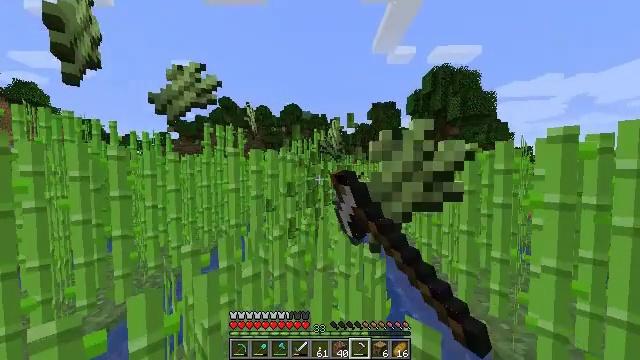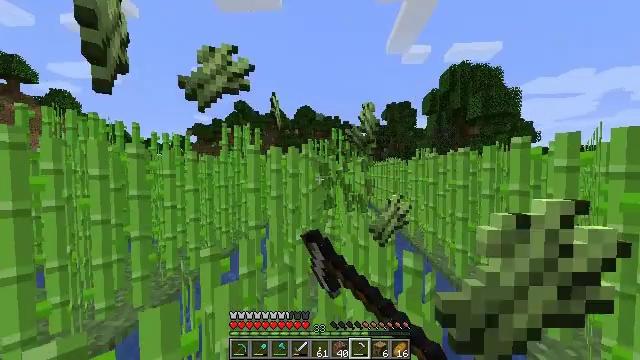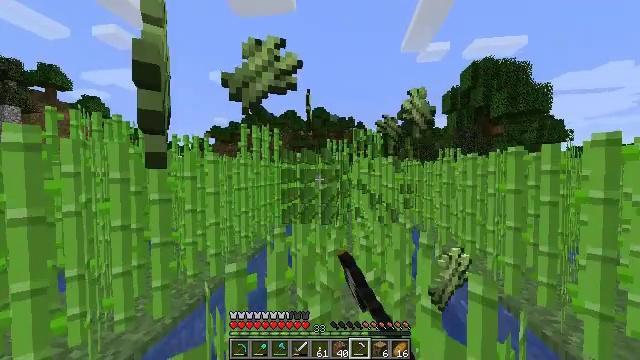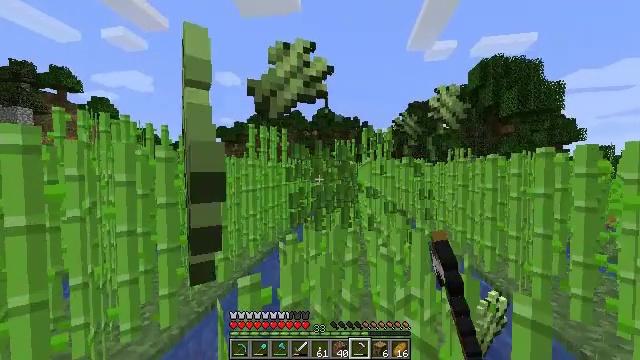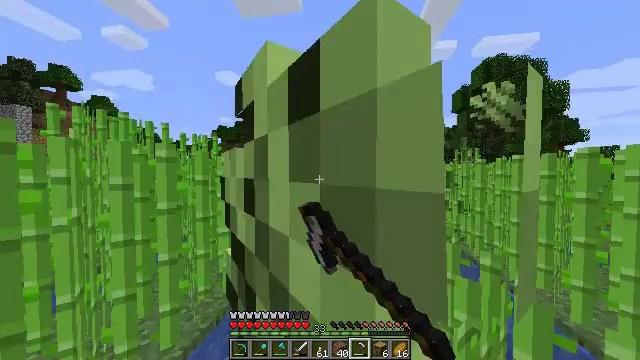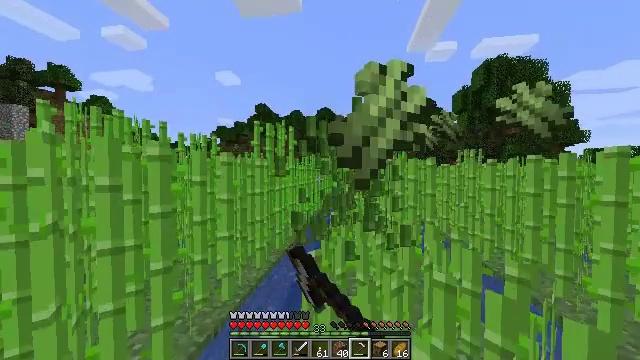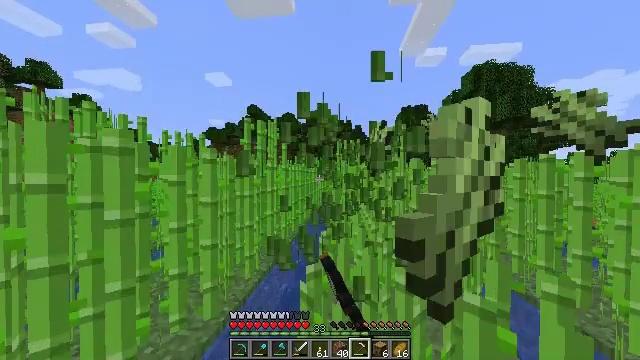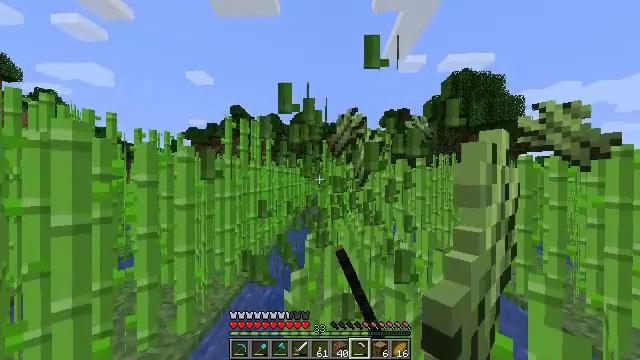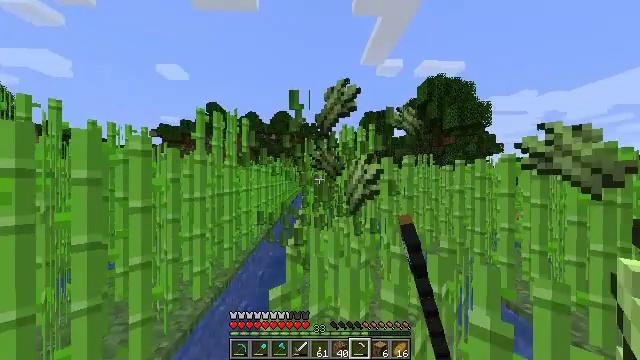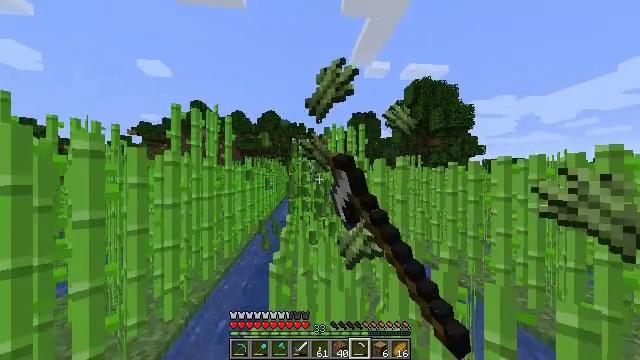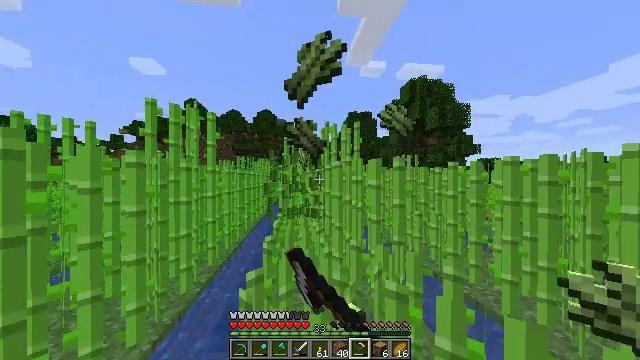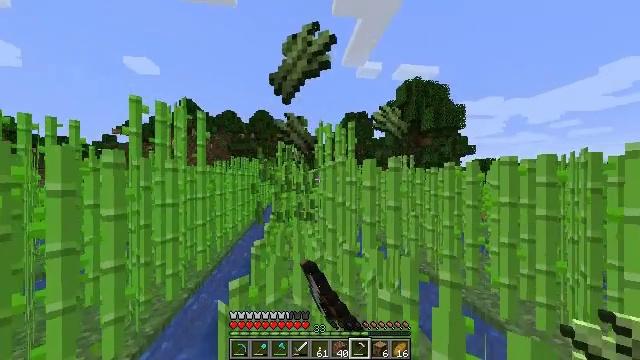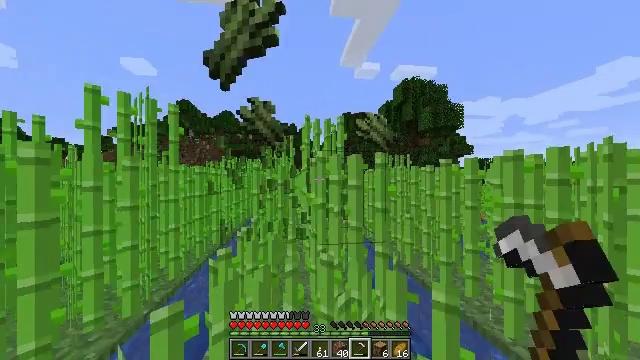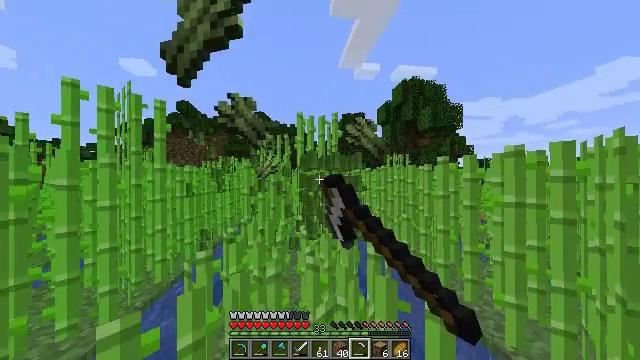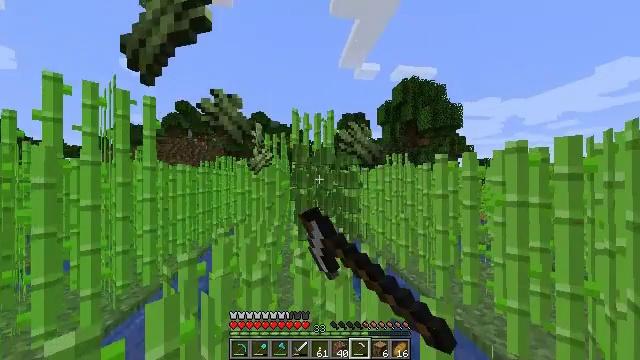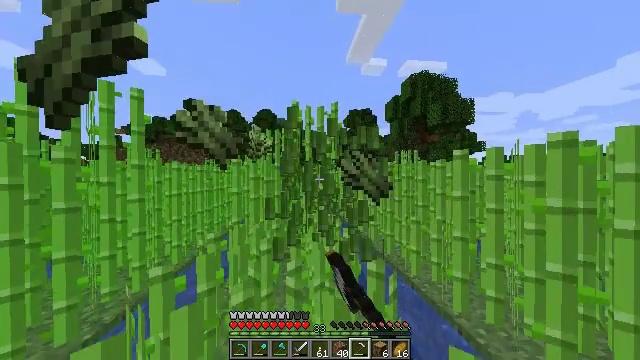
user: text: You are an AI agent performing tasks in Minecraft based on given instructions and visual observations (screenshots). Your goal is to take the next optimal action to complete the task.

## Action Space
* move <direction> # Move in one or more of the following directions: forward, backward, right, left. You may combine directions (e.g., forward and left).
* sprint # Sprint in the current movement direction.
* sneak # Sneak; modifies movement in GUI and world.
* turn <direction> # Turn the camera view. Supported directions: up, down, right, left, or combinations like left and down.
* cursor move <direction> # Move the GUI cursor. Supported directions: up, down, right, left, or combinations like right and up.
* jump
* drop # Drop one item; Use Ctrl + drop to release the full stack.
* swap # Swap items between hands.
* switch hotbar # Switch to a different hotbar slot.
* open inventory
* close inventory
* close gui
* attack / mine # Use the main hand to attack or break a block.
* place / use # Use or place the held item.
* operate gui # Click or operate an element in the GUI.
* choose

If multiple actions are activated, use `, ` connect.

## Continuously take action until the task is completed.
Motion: motion action
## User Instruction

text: Cut down the sugar cane stalks.
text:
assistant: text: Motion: move forward and move left, sprint, turn left, attack / mine
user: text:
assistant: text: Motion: move forward and move left, sprint, turn left, attack / mine
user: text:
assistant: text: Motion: move forward and move left, sprint, turn left, attack / mine
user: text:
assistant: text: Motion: move forward and move left, sprint, attack / mine
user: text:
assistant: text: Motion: move forward, sprint, attack / mine
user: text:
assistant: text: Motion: move forward, sprint, turn right, attack / mine
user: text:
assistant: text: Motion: move forward, sprint, turn right, attack / mine
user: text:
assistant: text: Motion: move forward, sprint, turn right, attack / mine
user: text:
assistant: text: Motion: move forward and move right, sprint, turn right, attack / mine
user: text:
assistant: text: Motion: move forward and move right, sprint, attack / mine
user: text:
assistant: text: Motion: move forward and move right, sprint, attack / mine
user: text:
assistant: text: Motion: move forward and move right, sprint, attack / mine
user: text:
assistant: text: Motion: move forward and move right, sprint, attack / mine
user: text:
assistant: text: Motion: move forward, sprint, attack / mine
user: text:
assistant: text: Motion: move forward and move left, sprint, turn left, attack / mine
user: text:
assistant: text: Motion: move forward and move left, sprint, turn left, attack / mine
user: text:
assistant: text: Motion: move forward and move left, sprint, turn left, attack / mine
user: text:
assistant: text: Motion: move forward and move left, sprint, attack / mine
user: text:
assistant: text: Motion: move forward, sprint, attack / mine
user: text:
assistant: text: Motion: move forward, sprint, attack / mine
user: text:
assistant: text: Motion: move forward, sprint, turn left, attack / mine
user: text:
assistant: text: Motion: move forward, sprint, turn left, attack / mine
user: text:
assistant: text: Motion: move forward, sprint, attack / mine
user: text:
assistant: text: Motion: move forward, sprint, attack / mine
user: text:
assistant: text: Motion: move forward and move right, sprint, attack / mine
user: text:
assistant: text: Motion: move forward and move right, sprint, turn right, attack / mine
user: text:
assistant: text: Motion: move forward and move right, sprint, turn right, attack / mine
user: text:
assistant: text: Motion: move forward and move right, sprint, attack / mine
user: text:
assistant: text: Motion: move forward, sprint, attack / mine
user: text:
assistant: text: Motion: move forward and move left, sprint, turn left, attack / mine